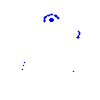
Particle: kaon